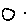
Label: circle